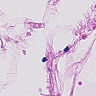
Metastatic tissue present: no